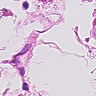
Metastatic tissue present: no